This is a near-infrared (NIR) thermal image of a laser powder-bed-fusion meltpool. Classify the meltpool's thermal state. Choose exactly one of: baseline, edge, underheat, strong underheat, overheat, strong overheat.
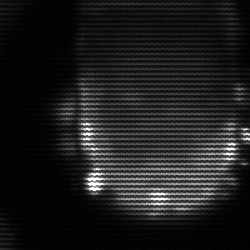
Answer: baseline